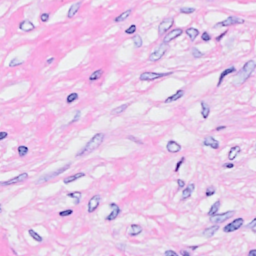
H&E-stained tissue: Breast